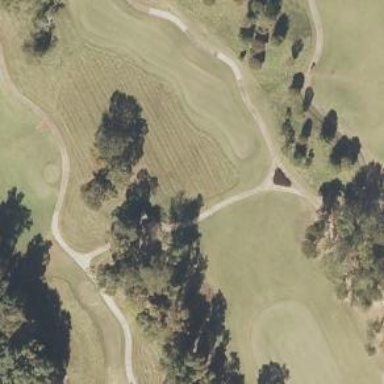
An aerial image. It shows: Service road used as golf cart path.